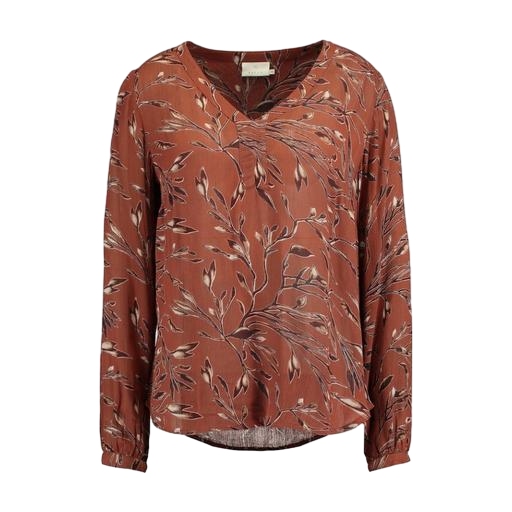
multicolor vero moda rust high neck blouse, multicolor vila rust lace insert blouse, brown women's sheer blouse, white background